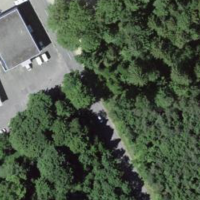
EUNIS habitat code: 44
Species observed at this site:
Galeopsis tetrahit